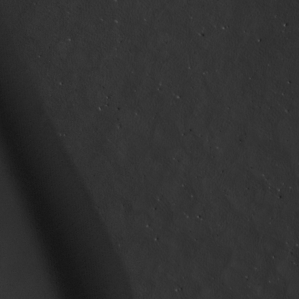
Label: non_frost